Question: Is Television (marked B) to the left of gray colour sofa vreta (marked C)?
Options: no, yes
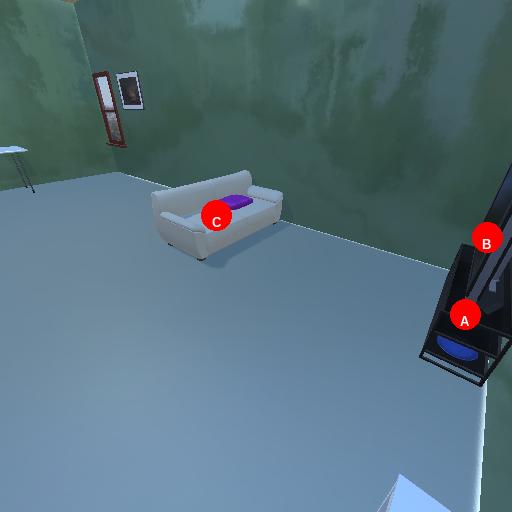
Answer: no